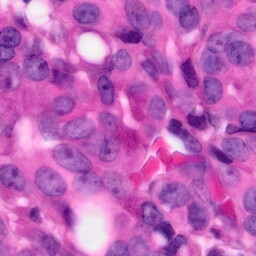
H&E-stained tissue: Pancreatic